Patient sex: M
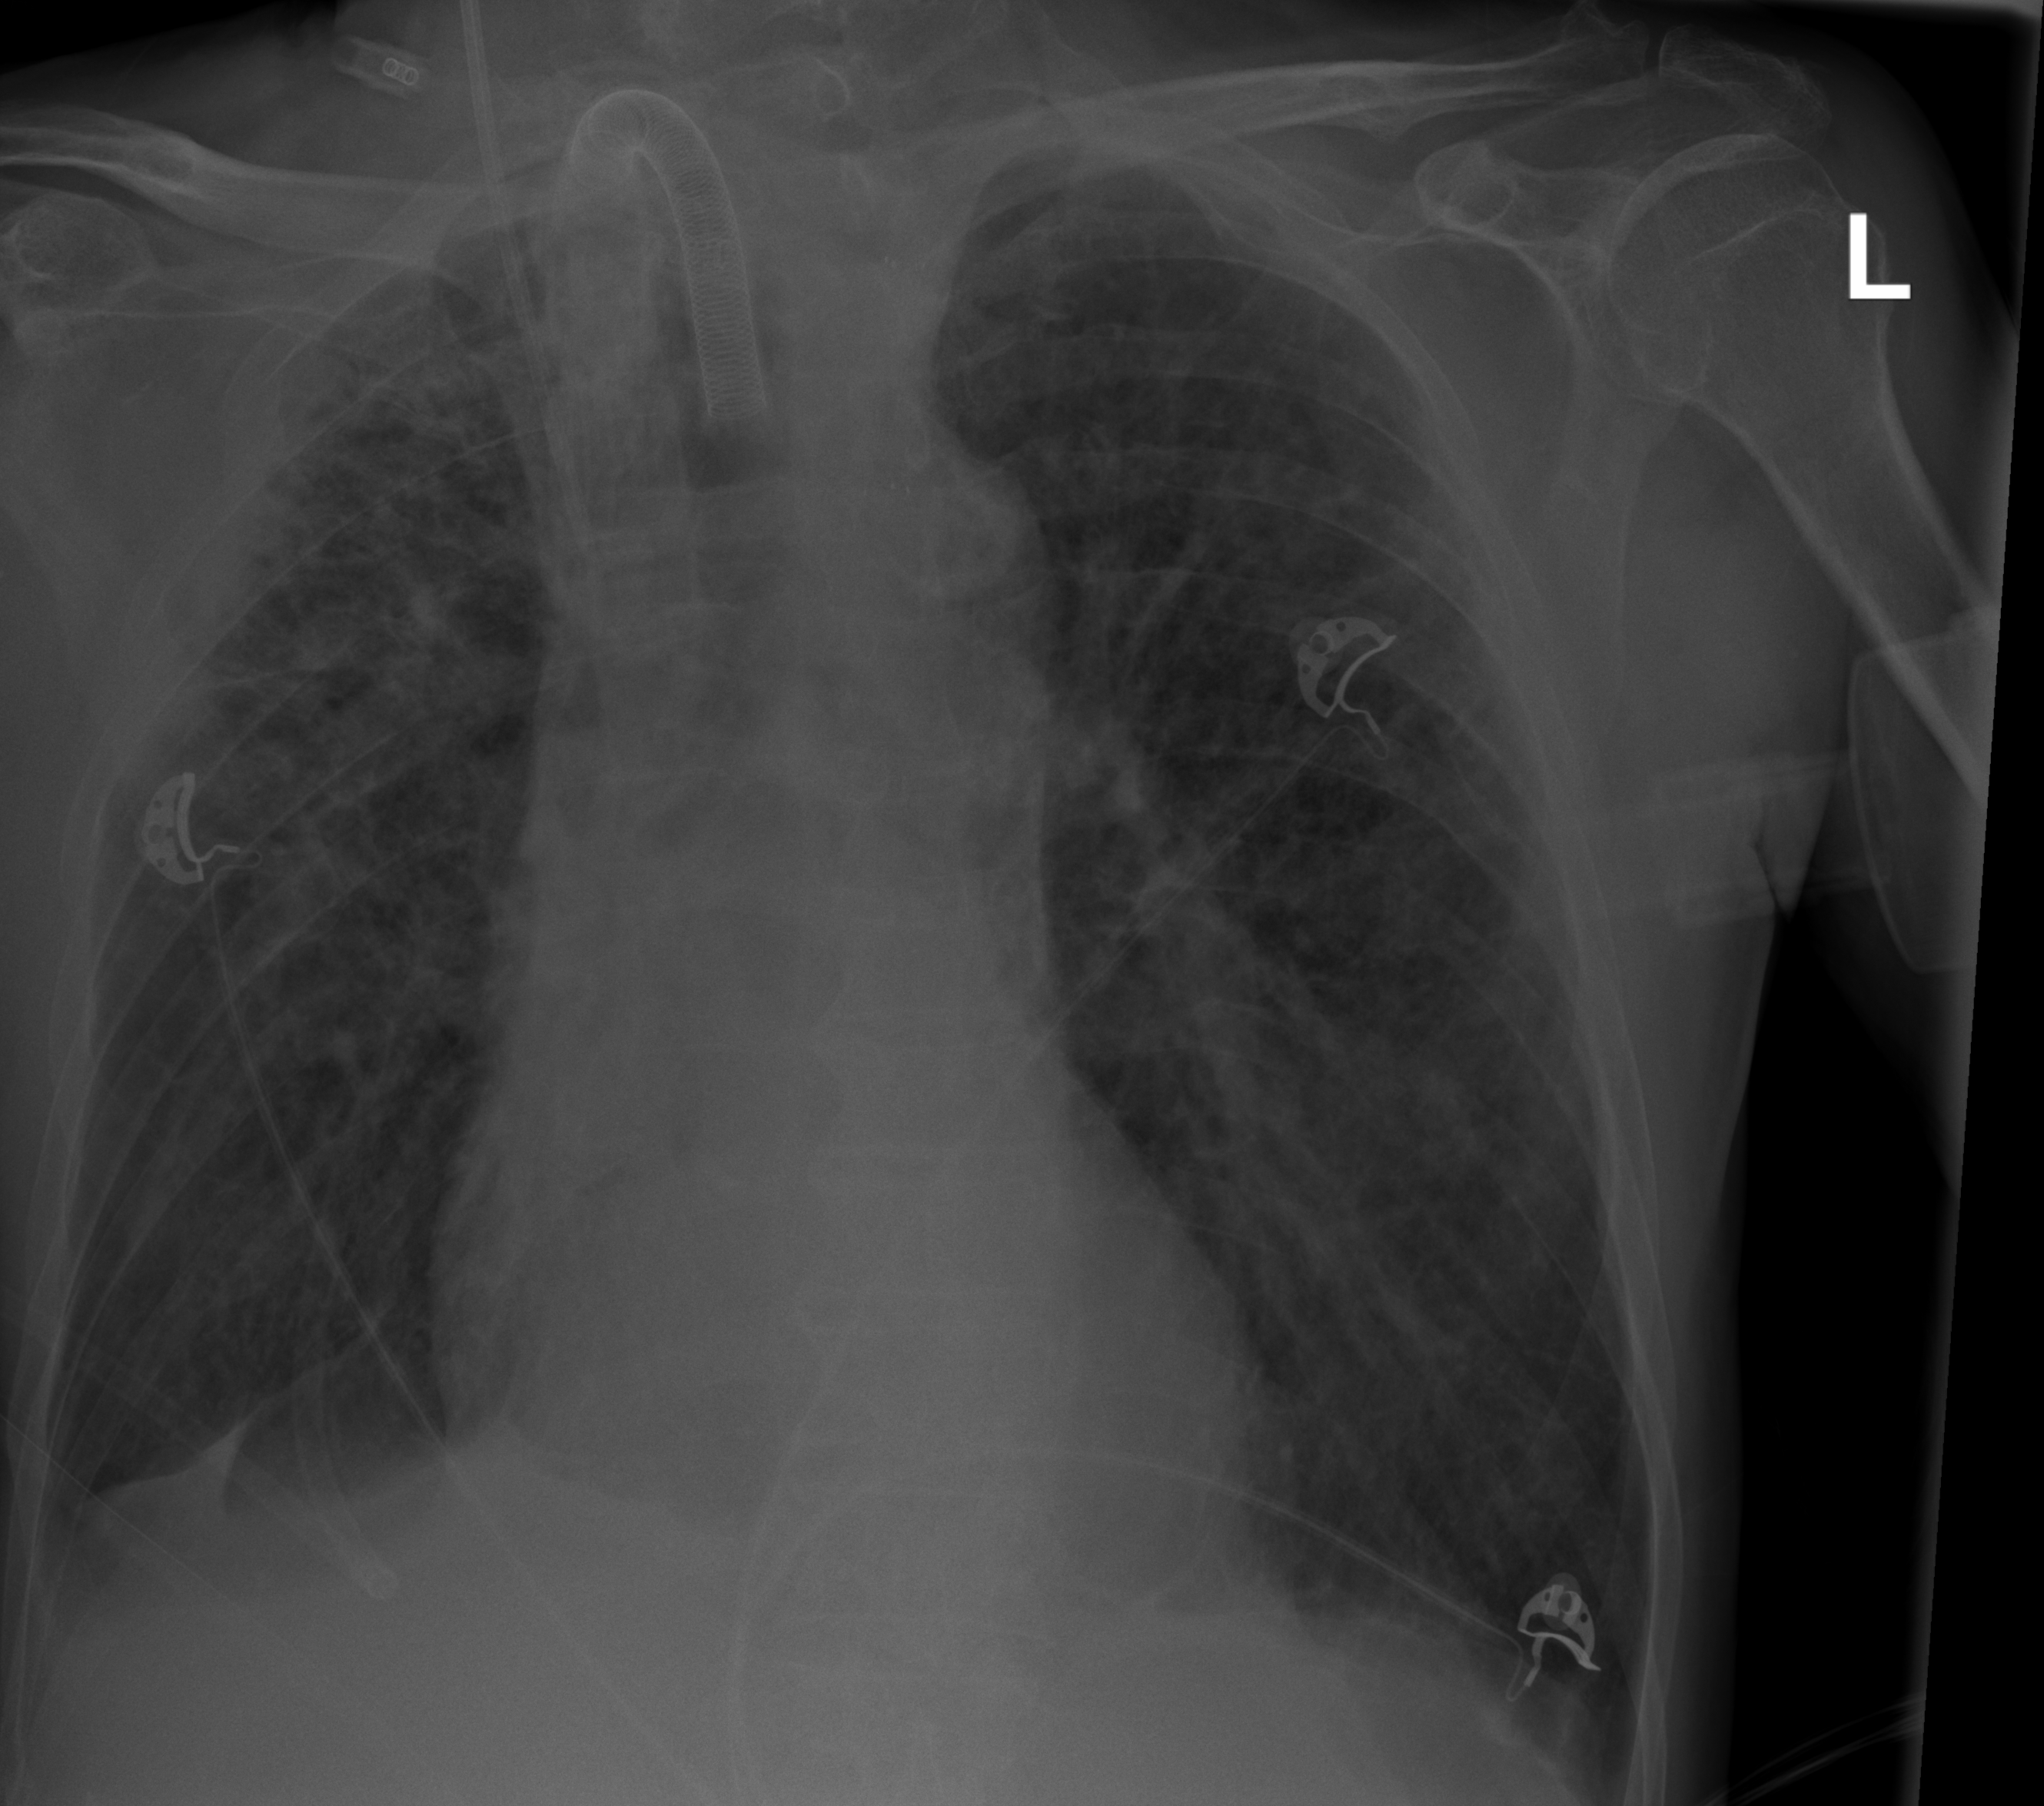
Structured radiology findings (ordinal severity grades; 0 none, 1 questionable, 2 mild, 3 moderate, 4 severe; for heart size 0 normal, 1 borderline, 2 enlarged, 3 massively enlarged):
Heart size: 0
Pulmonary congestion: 3
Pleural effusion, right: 2
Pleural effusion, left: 0
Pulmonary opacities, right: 3
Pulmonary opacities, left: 3
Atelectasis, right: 2
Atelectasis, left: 2